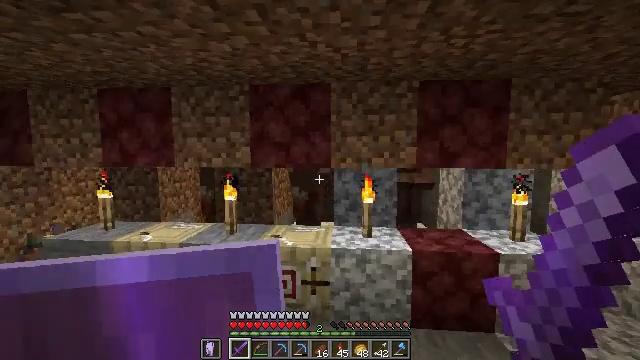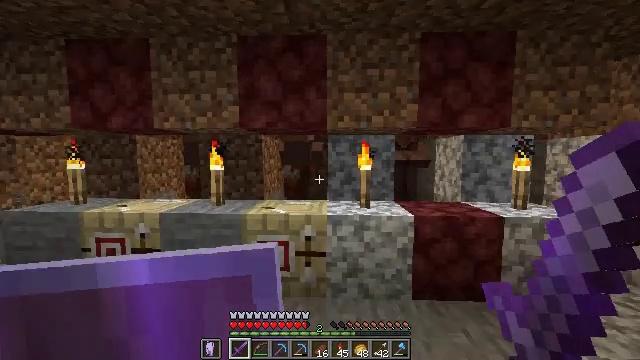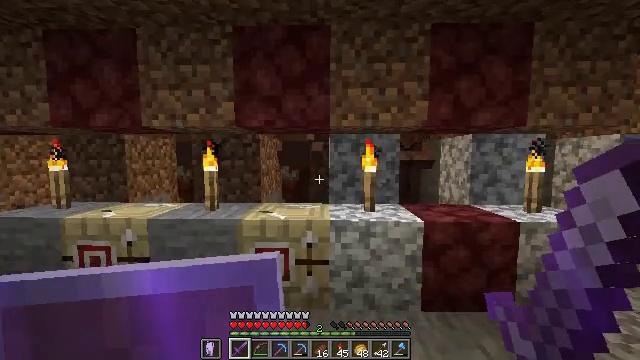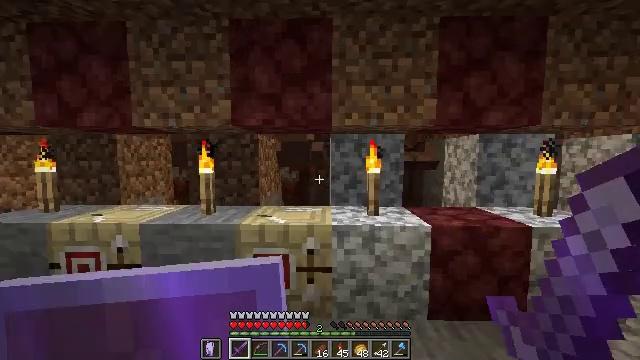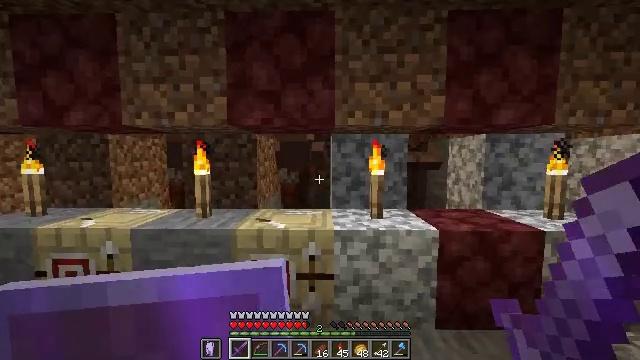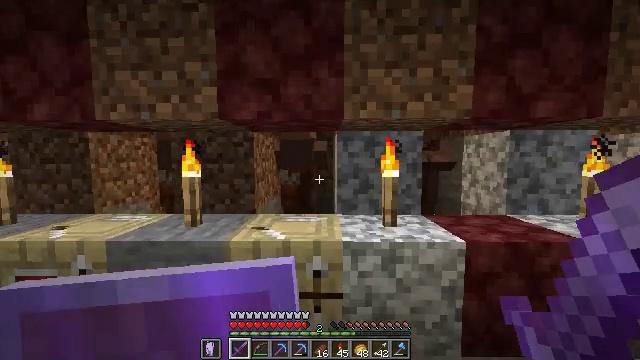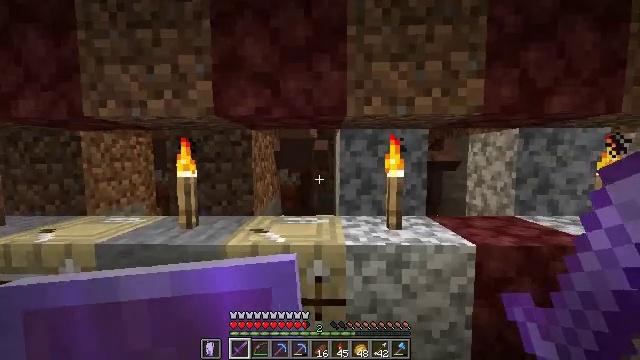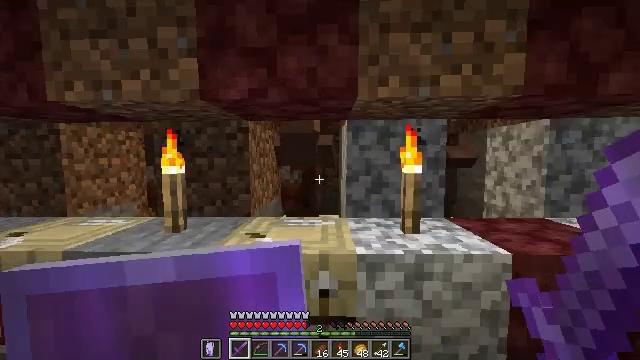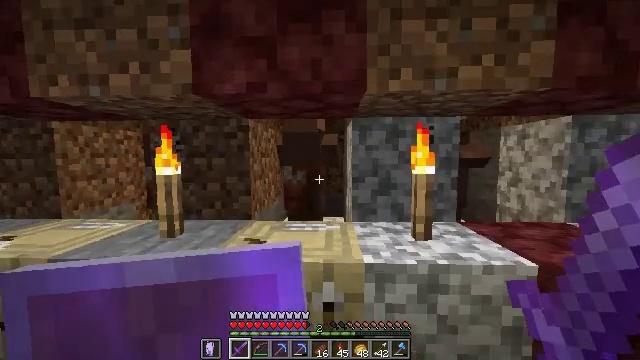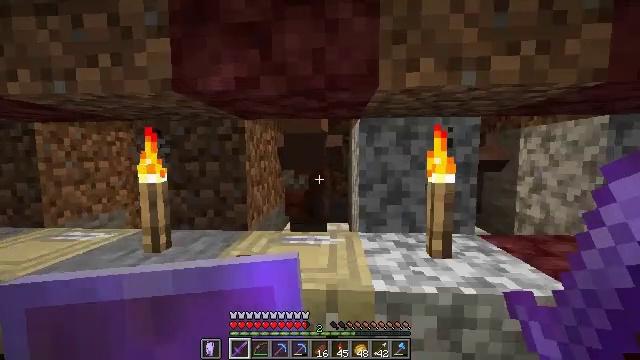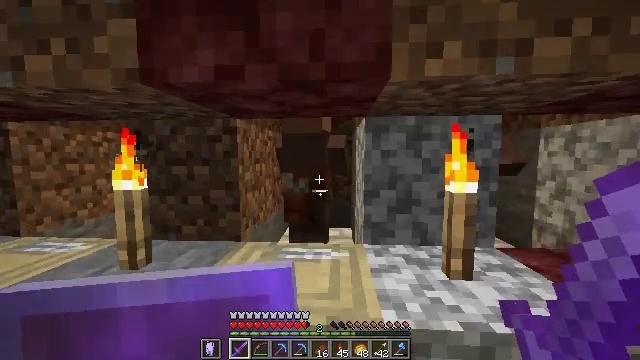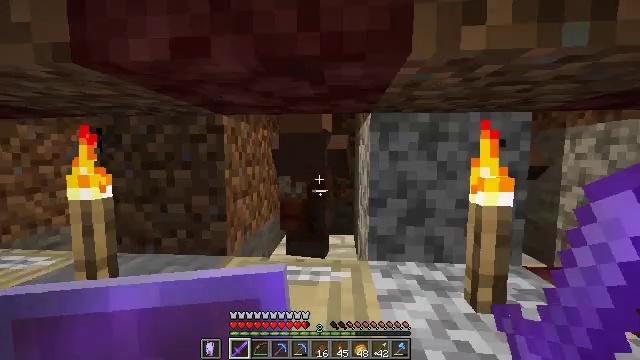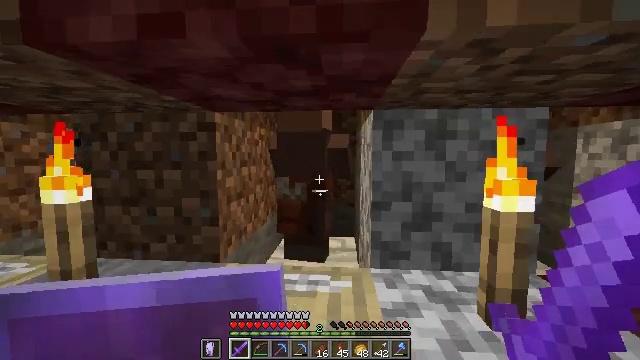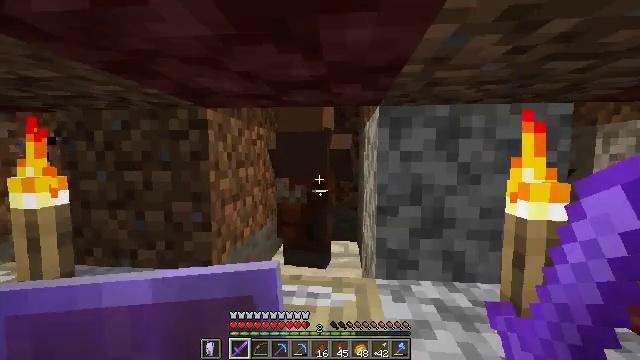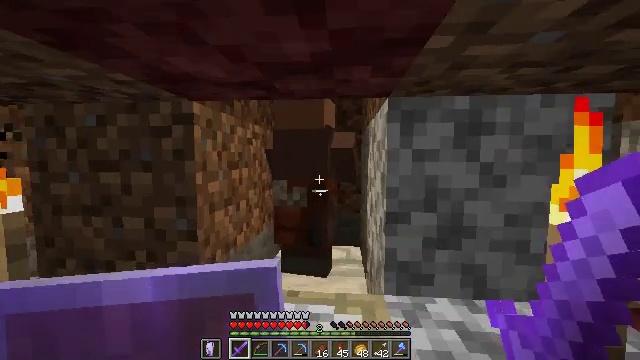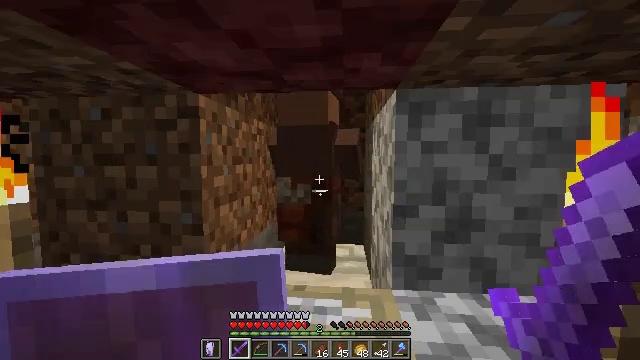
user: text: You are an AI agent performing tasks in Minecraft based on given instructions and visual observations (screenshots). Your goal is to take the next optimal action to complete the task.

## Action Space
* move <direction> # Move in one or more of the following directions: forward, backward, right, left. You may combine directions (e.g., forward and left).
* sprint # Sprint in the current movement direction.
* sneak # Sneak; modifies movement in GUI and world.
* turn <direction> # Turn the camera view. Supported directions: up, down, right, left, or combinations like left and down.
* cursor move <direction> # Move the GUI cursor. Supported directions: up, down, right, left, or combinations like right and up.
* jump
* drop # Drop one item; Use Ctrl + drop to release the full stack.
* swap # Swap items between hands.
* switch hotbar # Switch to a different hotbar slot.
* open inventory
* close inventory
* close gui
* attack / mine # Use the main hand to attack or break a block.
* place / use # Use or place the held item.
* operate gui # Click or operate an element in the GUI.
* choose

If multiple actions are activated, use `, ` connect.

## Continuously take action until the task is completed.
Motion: motion action
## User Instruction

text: Open your crafting interface to make an emerald.
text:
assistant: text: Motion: move forward, turn right
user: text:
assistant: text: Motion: move forward
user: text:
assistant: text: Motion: move forward
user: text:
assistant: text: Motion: move forward
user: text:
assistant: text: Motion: move forward
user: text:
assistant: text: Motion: move forward
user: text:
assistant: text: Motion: move forward
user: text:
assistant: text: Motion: move forward
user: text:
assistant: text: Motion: move forward
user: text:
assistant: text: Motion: move forward
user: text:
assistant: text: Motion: move forward
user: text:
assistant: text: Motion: move forward
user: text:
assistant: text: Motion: move forward
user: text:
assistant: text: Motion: move forward
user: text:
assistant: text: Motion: use / place
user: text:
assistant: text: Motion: use / place
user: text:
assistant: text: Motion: use / place
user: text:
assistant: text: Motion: no_op
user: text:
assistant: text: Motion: no_op
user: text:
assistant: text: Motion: open gui
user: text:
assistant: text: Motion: no_op
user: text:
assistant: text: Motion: no_op
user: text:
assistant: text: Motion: no_op
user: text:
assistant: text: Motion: no_op
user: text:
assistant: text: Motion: no_op
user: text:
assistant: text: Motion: cursor move left and up
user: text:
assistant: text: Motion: cursor move left and up
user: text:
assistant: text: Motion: cursor move left and up
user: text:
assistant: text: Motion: no_op
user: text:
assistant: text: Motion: no_op